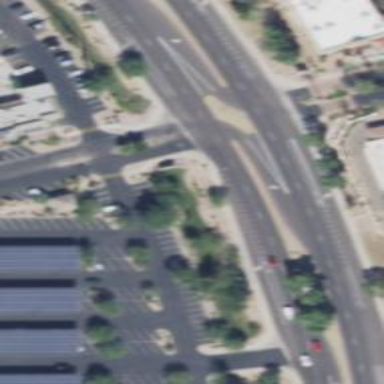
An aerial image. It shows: Secondary link road with asphalt surface.